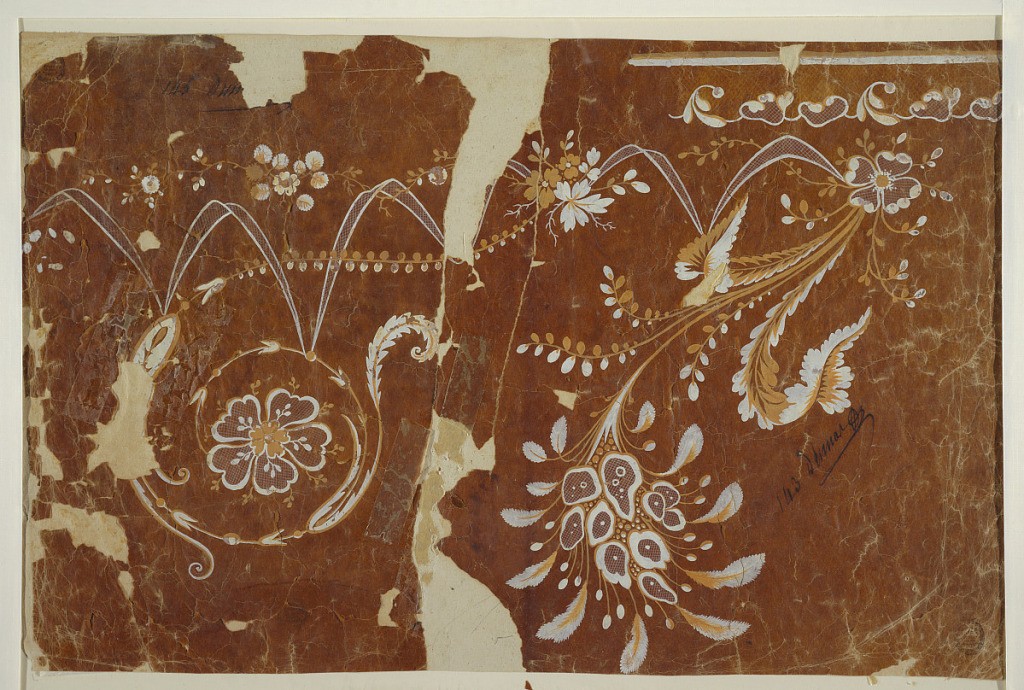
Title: Design for an Emrboidered or Woven Horizontal Border
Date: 1825–1850
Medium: Brush and white, beige gouache on oily tracing paper
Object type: Drawing
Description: A fantastical plant with lace blossoms and a rising spiral with a lace blossom are connected by festoons of lace ribbon. They are intended to alternate. A border composed of a beige and white stripe and a row consisting of two lace heart forms and leave bough, of which two unites are shown, is at bottom left.